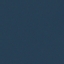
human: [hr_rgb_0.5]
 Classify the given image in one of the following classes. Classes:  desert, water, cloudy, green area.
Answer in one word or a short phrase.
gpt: water